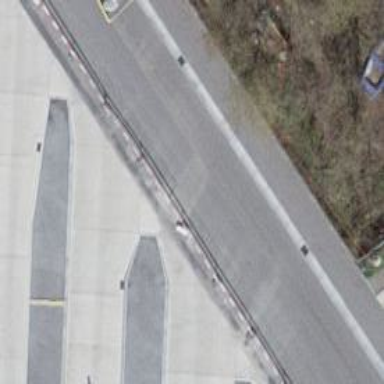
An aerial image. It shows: Asphalt road in living street.